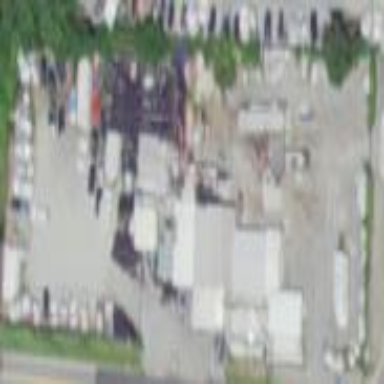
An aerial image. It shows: Industrial area designated as scrap yard.